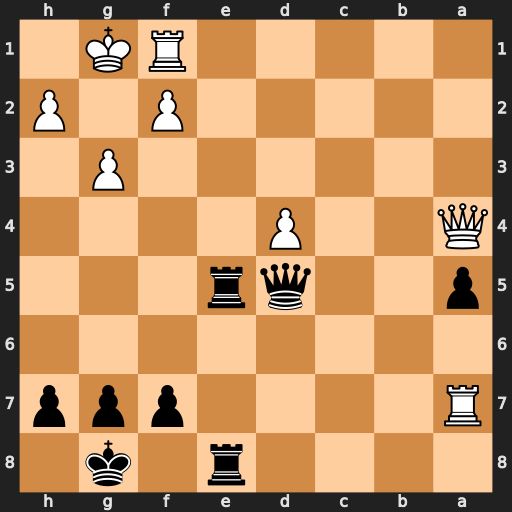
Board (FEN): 4r1k1/R4ppp/8/p2qr3/Q2P4/6P1/5P1P/5RK1
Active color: b
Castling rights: -
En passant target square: -
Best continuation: Re1 Qa1 Rxa1